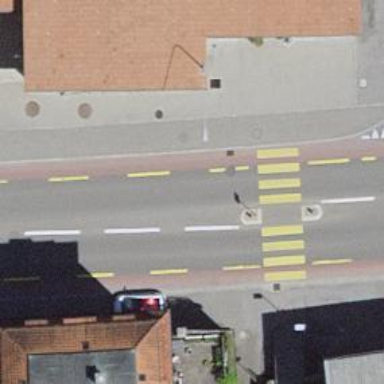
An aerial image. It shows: Public transport stop position.